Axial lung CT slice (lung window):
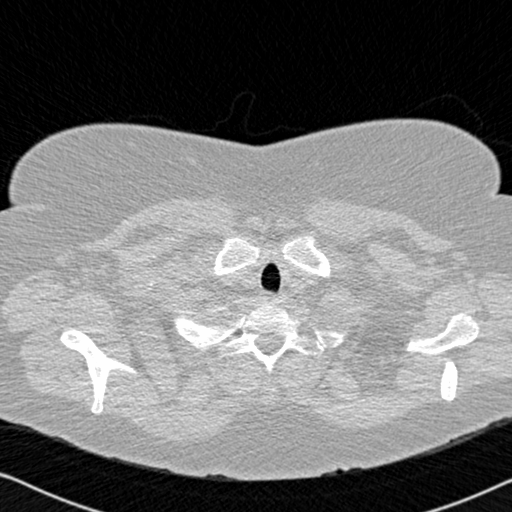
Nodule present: no